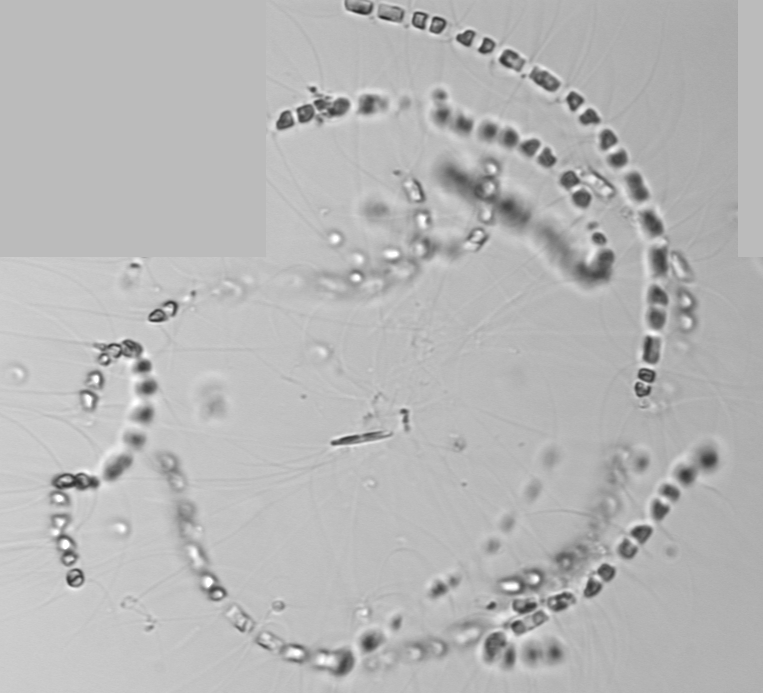
Label: Chaetoceros_socialis